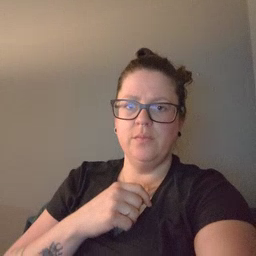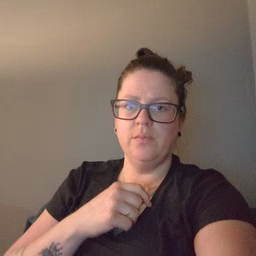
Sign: tooth